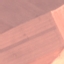
Land use / land cover: AnnualCrop